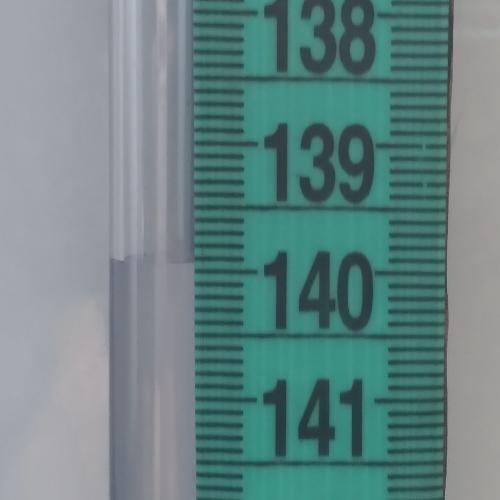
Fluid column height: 139.9 cm